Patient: sex M, age 65
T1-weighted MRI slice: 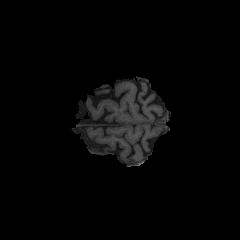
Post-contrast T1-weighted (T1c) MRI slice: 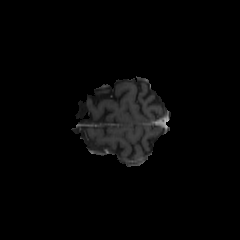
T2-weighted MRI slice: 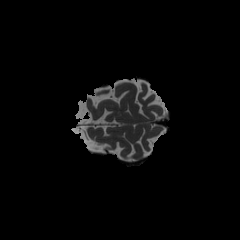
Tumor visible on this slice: no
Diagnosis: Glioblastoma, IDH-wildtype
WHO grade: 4